Question: I have a manyToMany relationship set up and have modelled the pivot table also. Also, in the pivot model I have a morphToMany relationship set up.
Here is a diagrammatic representation of the setup.

The trouble I am having is that I can't pull in the joins attribute on the pivot model.
I have this code in my Dimension model;
'''
return $this->belongsToMany('Datasource', 'dimension_datasource')->withPivot('joins');
'''
But I get this error: Unknown column dimension_datasource.joins
I have tried setting up an accessor on the pivot model but it appears that it is being ignored as I get the same error.
Thanks,
Geoff
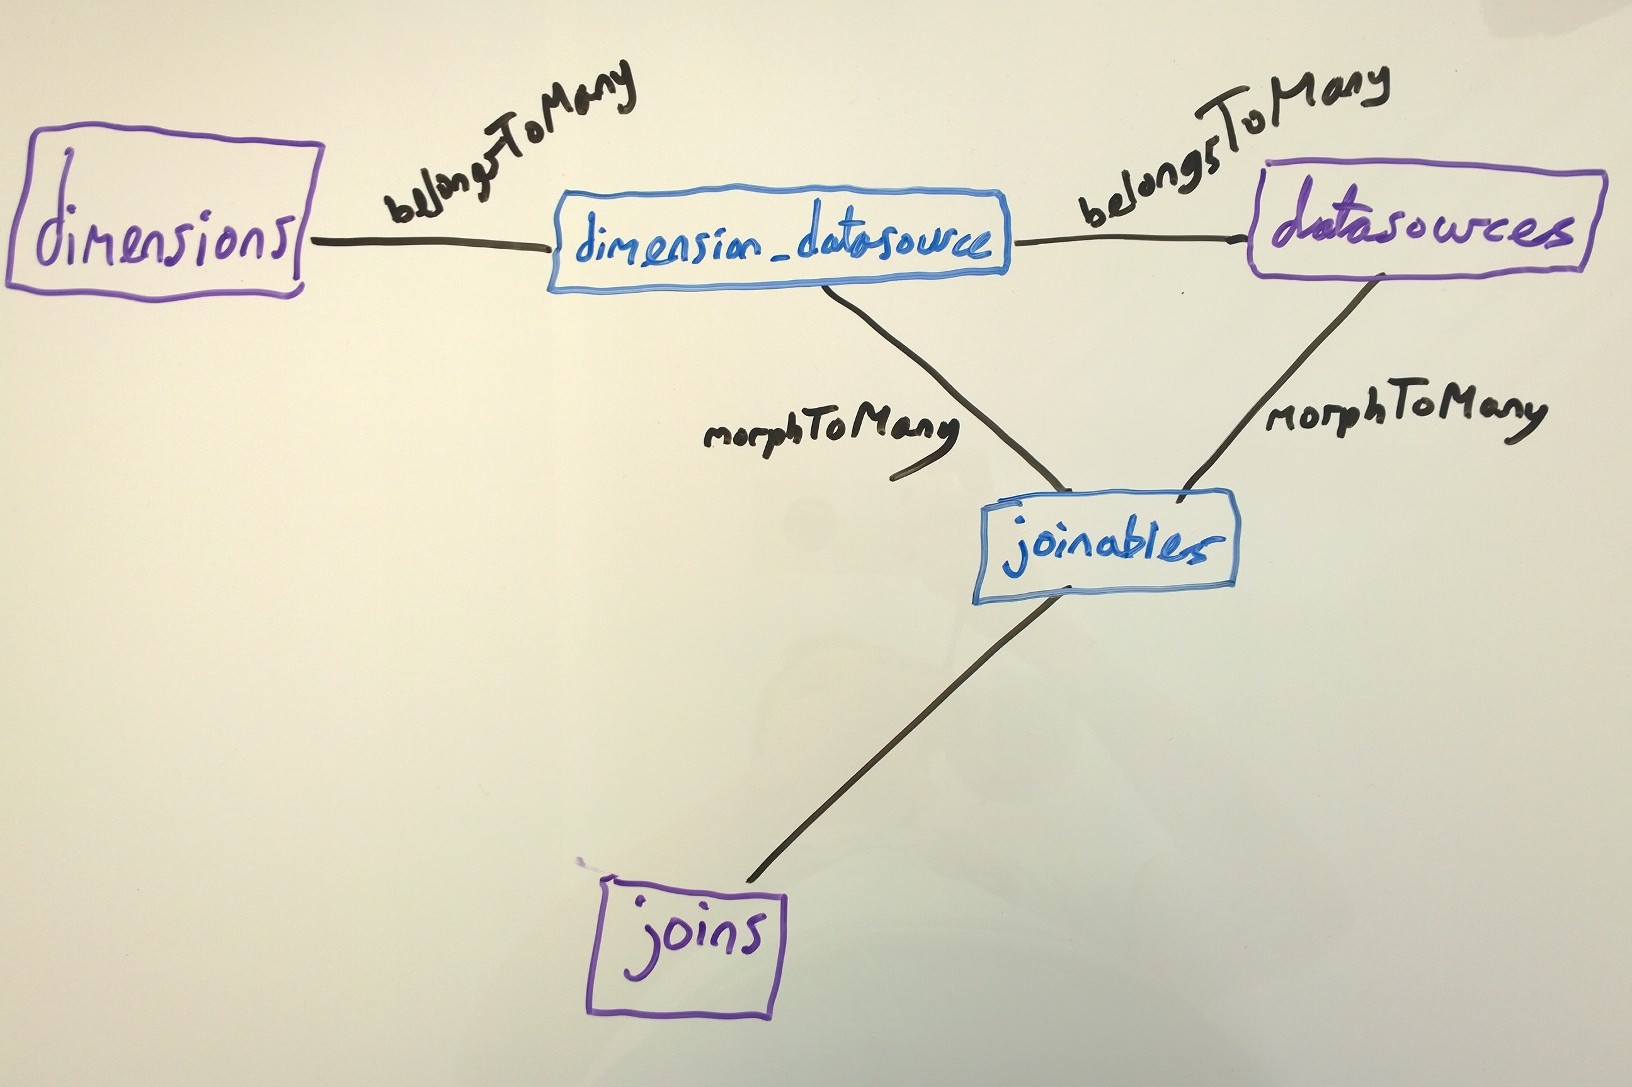
Answer: This is working now. I'm distressed to admit I am not 100% sure why, but I'm fairly certain it was to do with the character encoding of backslashes in the fully qualified class names in the joinable_type column of the joinables table. So, if you are having the same issue, try looking there (there are indications elsewhere on the internet that Laravel should be escaping those backslashes and also vague suggestion of server settings being relevant).
Sorry I can't be more specific!!